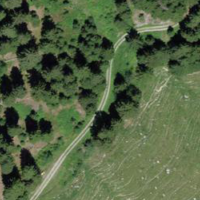
EUNIS habitat code: 43
Species observed at this site:
Petasites albus